Question: i have this listview
each listview item has a textview that have background , i want to change the background of the textview of listview item get focused .
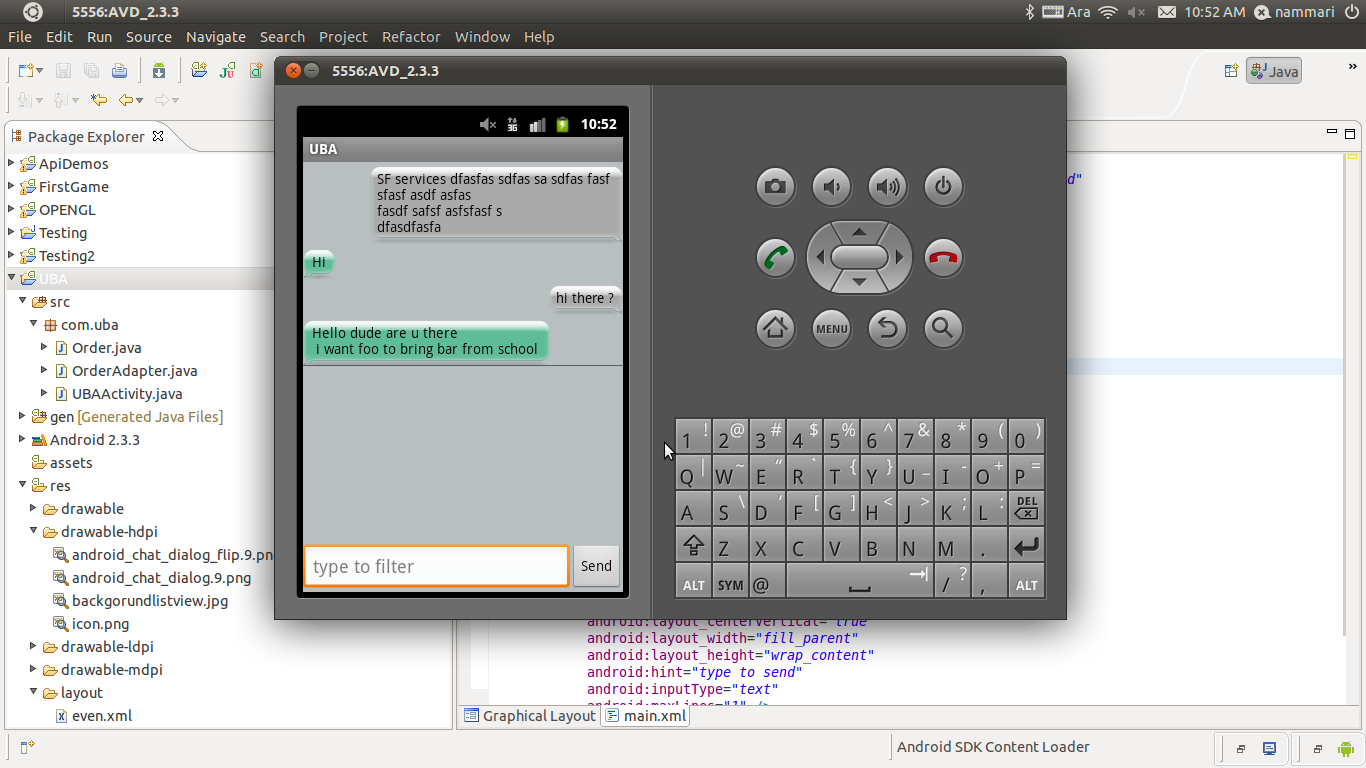
Answer: You should use <URL>.
Use selector drawable as a background for ListView elements, or specify a <URL> for a ListView